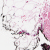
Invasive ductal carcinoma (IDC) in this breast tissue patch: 0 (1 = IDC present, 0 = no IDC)